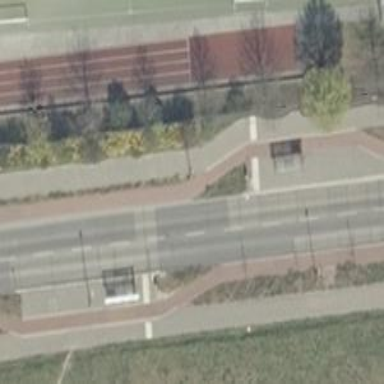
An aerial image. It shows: Public transport stop position.